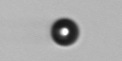
Label: bead